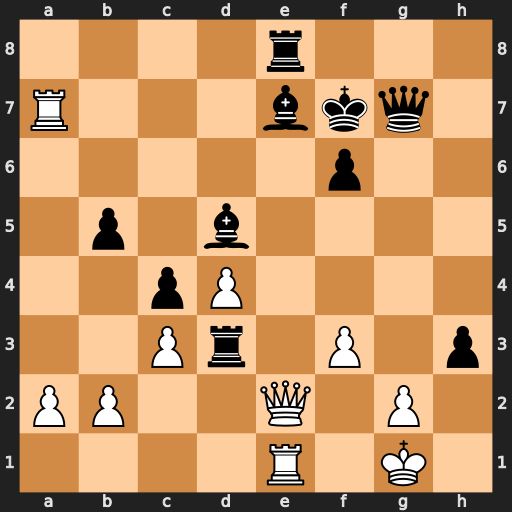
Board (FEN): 4r3/R3bkq1/5p2/1p1b4/2pP4/2Pr1P1p/PP2Q1P1/4R1K1
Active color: w
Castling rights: -
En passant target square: -
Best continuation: Qxe7+ Rxe7 Rexe7+ Kg6 Rxg7+